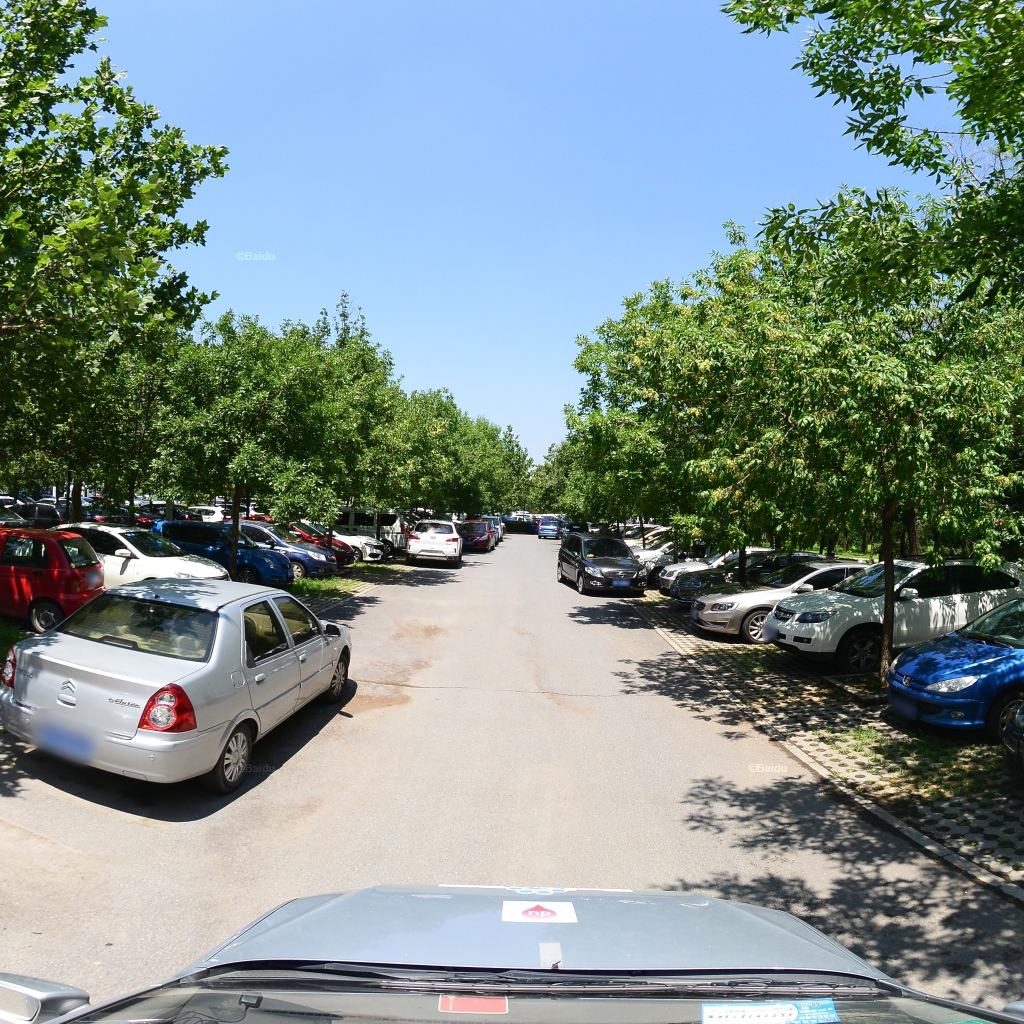
Region: Fengtai
Road damage annotations: transverse crack